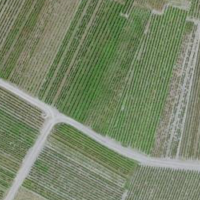
EUNIS habitat code: 40
Species observed at this site:
Lamium amplexicaule